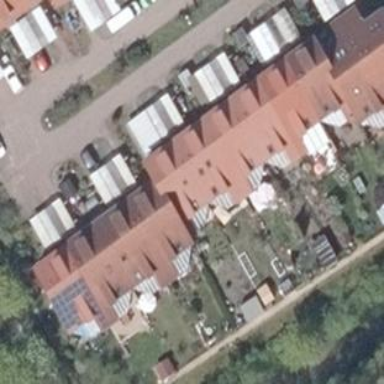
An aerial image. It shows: Terrace building.